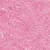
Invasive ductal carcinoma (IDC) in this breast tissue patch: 0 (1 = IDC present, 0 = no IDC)